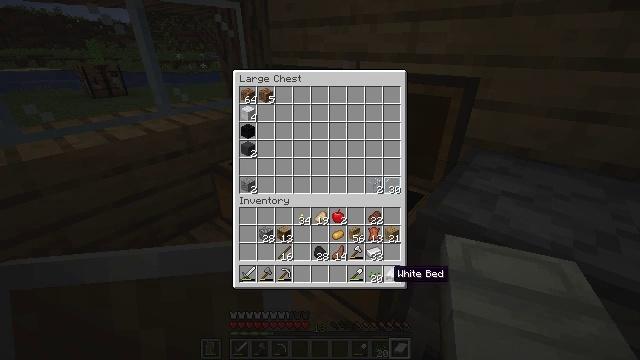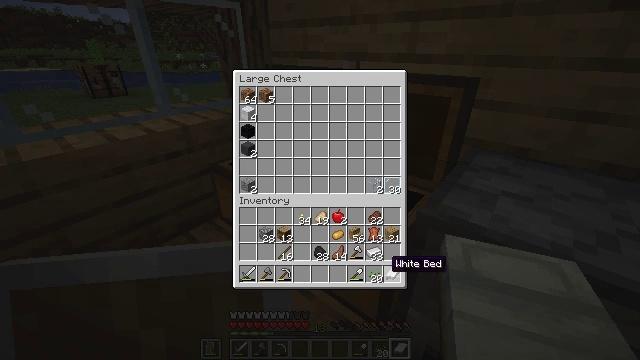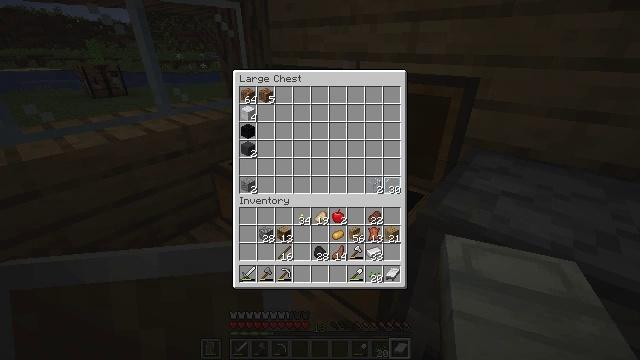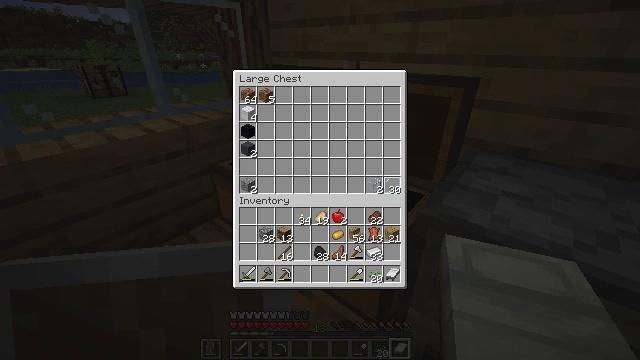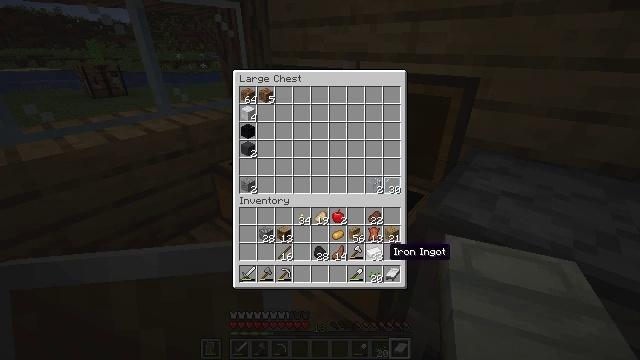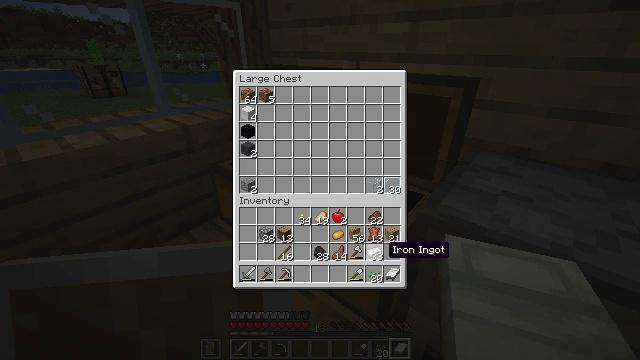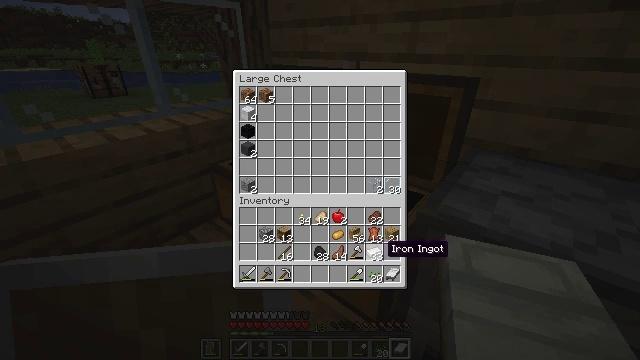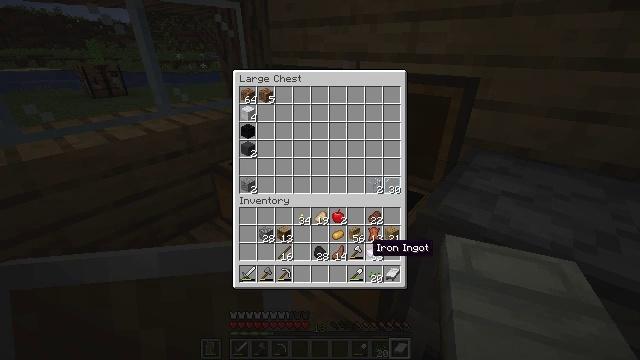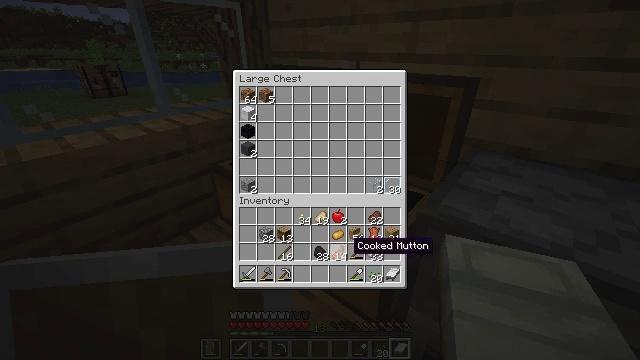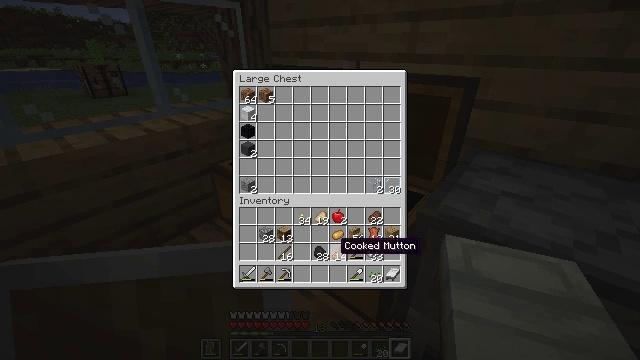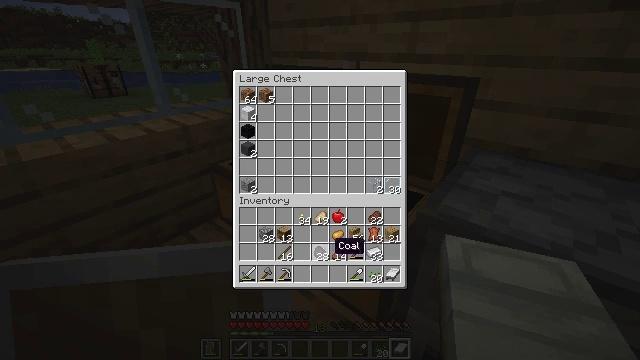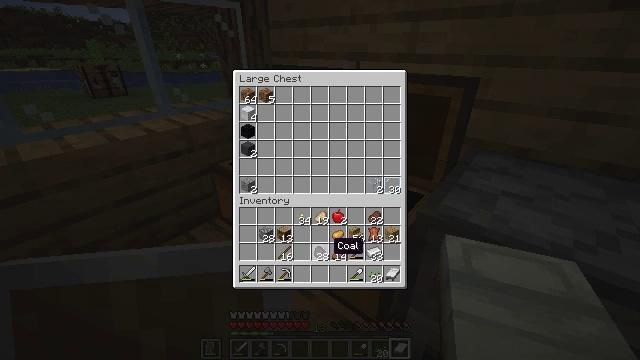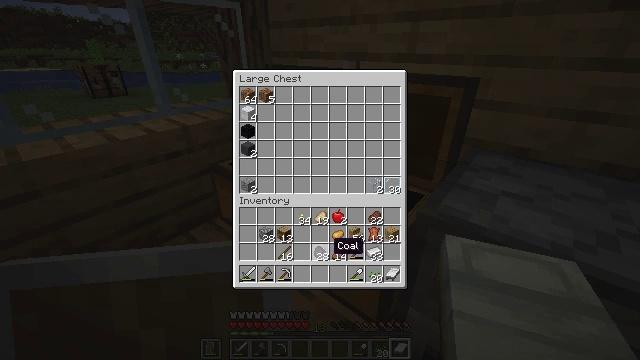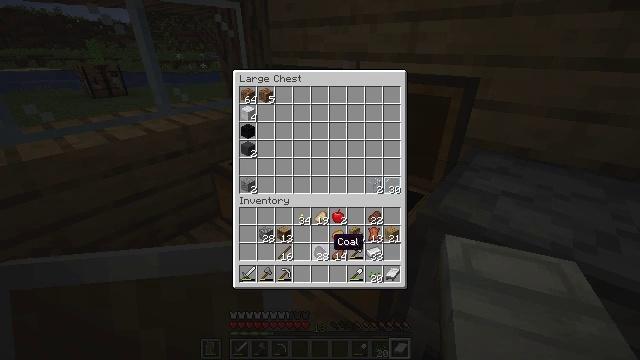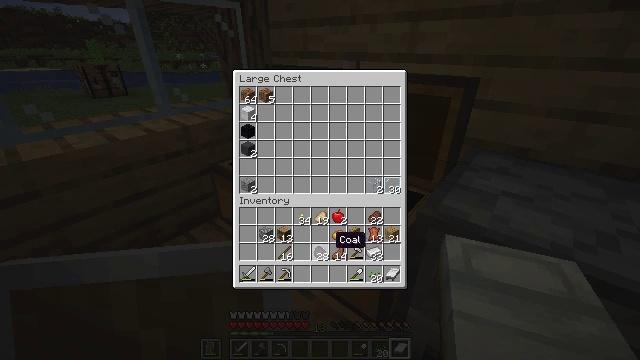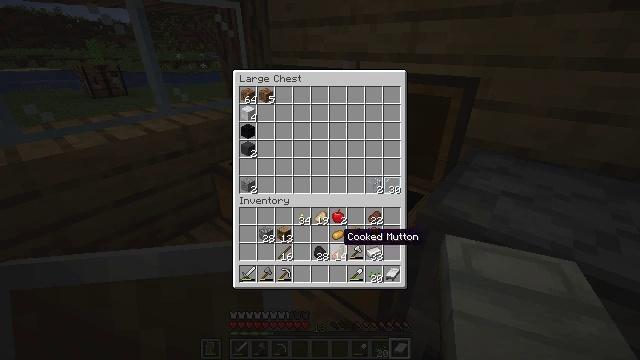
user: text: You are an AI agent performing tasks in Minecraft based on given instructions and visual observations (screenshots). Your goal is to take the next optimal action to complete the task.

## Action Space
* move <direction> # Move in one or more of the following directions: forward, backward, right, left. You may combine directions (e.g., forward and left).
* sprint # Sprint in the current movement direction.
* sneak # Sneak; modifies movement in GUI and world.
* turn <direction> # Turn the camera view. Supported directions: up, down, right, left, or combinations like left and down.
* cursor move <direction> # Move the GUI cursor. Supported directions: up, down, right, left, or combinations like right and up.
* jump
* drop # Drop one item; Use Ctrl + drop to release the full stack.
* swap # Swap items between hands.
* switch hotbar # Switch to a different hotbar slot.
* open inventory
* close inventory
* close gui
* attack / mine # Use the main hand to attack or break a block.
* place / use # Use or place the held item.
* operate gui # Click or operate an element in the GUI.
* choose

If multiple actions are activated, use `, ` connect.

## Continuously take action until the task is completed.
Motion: motion action
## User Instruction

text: Craft an iron hoe.
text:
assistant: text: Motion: cursor move up
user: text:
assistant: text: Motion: cursor move up
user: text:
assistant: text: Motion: no_op
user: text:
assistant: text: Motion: no_op
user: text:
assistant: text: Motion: no_op
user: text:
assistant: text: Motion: no_op
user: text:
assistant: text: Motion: cursor move left
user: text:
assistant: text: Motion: cursor move left
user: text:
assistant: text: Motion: cursor move left
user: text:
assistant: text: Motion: no_op
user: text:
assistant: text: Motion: no_op
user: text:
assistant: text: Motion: no_op
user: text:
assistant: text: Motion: no_op
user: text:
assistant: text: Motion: no_op
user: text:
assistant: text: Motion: cursor move right
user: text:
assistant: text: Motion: cursor move right
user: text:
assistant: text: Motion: no_op
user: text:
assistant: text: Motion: no_op
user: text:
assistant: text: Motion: no_op
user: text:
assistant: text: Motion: no_op
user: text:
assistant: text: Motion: no_op
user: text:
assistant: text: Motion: no_op
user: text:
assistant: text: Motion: cursor move up
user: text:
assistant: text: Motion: cursor move right and up
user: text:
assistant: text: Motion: cursor move right
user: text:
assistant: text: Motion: no_op
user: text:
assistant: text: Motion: no_op
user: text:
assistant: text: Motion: cursor move left and down
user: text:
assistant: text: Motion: no_op
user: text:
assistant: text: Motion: no_op